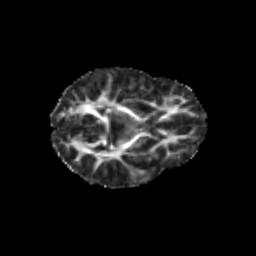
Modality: FA
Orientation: axial
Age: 7
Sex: female
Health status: healthy